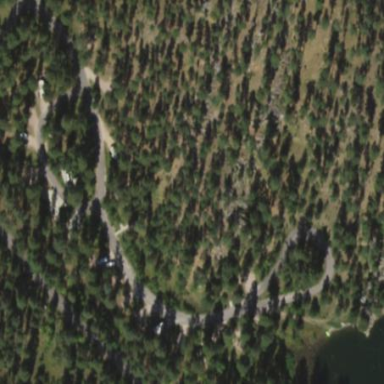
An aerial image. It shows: Campsite for tourism.